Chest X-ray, AP view. Patient: 34 years old, sex F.
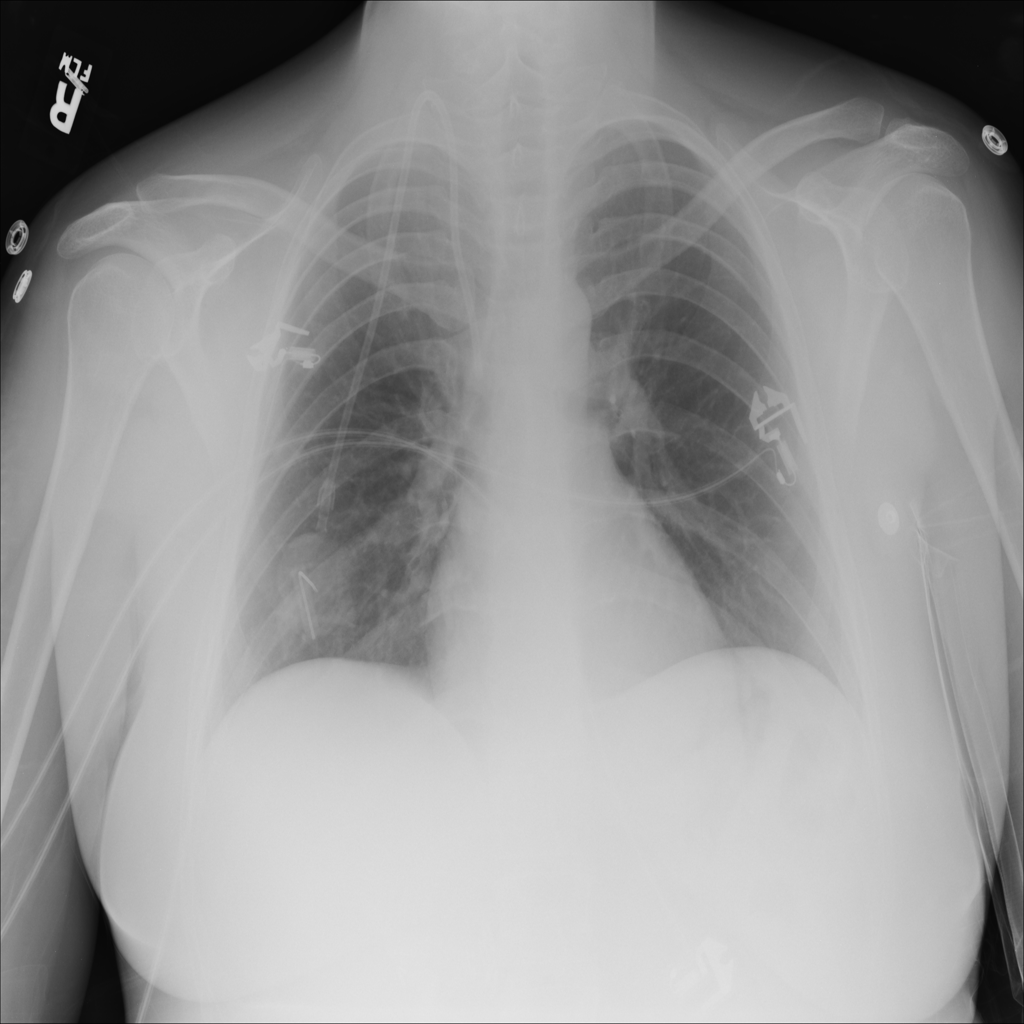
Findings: No Finding